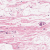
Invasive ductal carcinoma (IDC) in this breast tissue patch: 0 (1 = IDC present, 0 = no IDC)